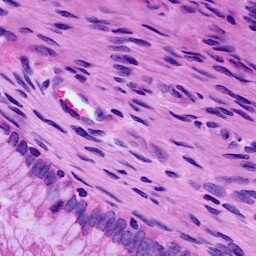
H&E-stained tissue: Cervix